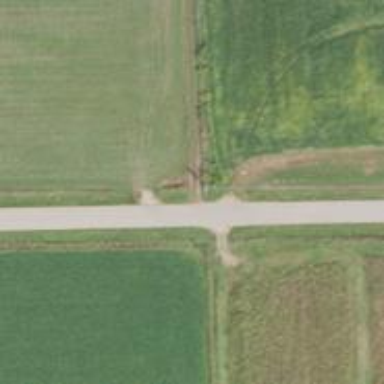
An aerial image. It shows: Unclassified road.